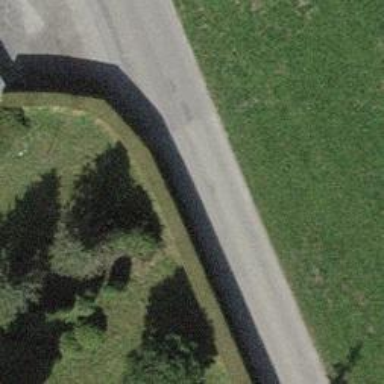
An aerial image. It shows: Hedge acting as barrier.